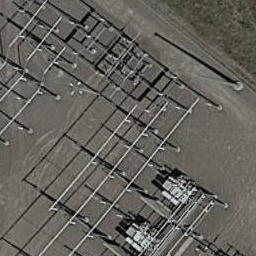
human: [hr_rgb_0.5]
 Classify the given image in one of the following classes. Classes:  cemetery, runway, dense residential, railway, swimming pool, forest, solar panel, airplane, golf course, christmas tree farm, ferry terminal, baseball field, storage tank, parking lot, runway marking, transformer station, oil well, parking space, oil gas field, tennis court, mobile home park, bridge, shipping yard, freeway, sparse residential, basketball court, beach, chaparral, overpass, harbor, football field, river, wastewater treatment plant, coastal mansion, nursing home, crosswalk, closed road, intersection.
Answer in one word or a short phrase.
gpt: transformer station